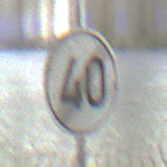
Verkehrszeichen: EndeGeschwindigkeit40
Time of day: Night
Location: Outdoor (Urban)
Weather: PartlyCloudy
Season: NotSpecified
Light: Artificial